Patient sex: F
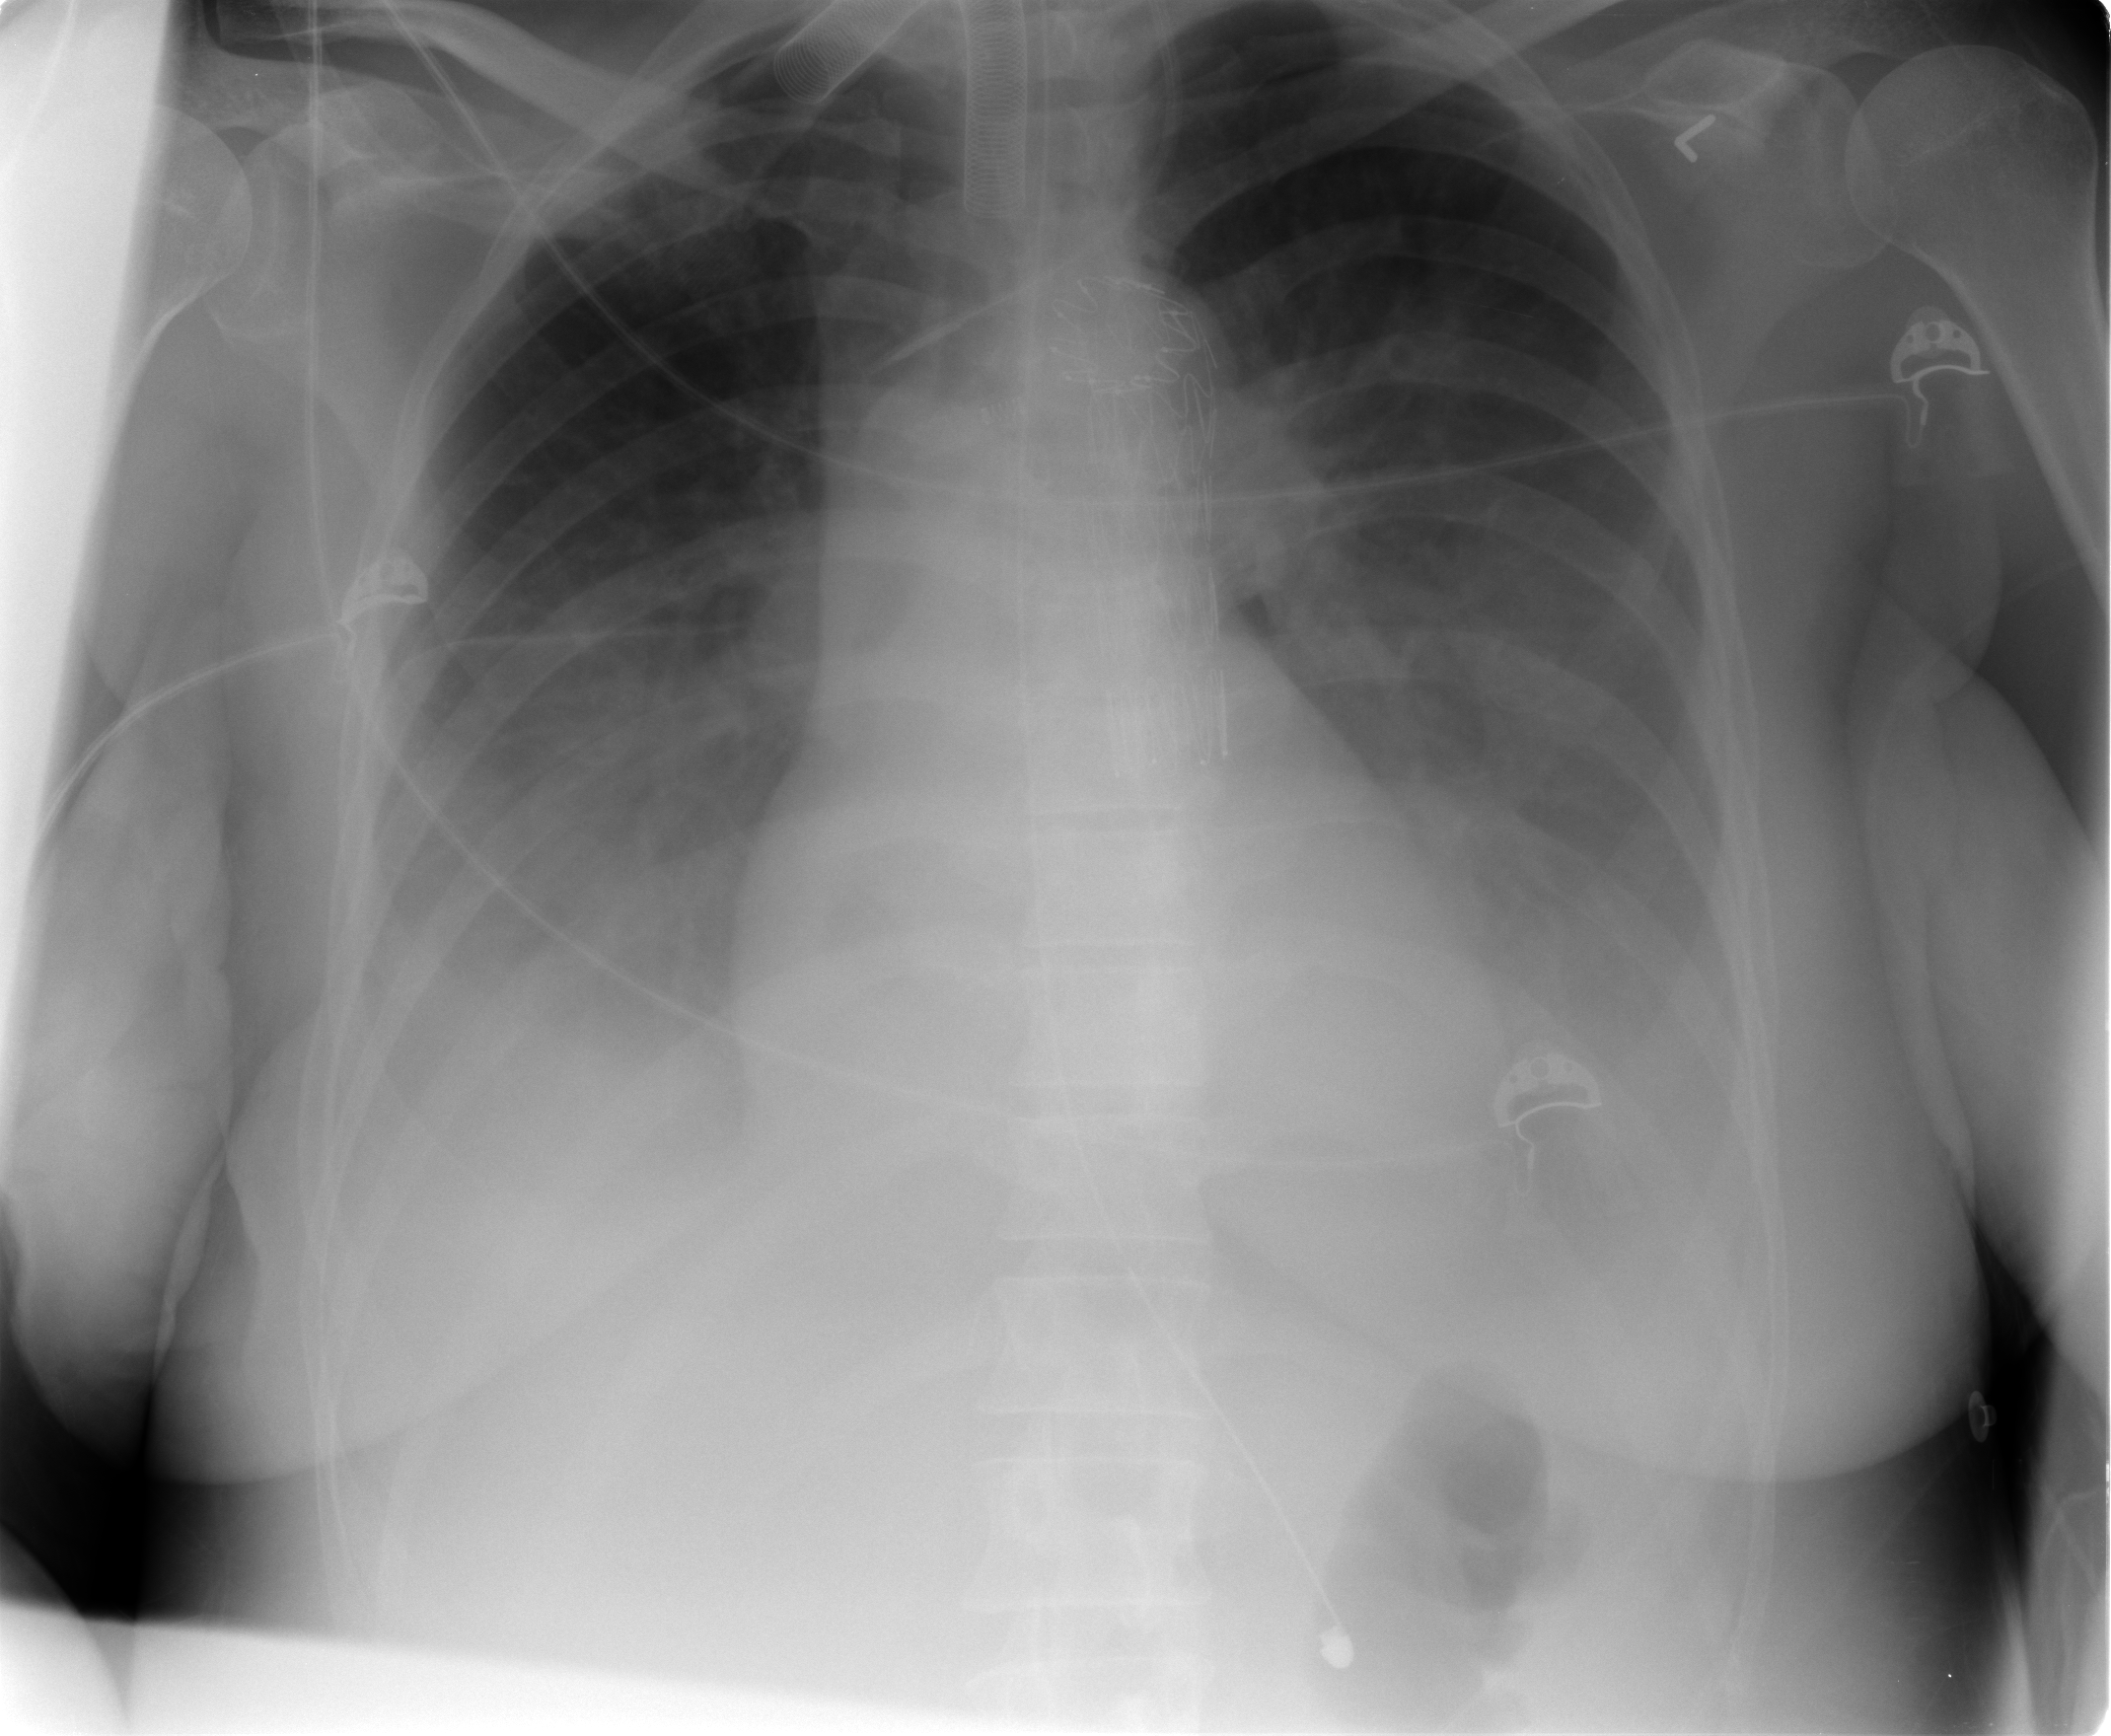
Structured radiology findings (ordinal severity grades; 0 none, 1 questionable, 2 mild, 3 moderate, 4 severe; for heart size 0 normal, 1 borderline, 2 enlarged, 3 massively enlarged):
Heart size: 1
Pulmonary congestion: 2
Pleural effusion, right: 2
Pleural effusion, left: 3
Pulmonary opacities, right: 0
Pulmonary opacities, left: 1
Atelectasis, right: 2
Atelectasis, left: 2